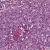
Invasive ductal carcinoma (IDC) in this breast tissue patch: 0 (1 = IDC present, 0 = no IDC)